七年级 · 代数
（2021 春・于洪区期末）数学活动课上, 张老师准备了若干个如图(1)的三种纸片, $A$ 种纸片是边长为 $a$ 的正方形, $B$ 种纸片是边长为 $b$ 的正方形, $C$ 种纸片是长为 $b$, 宽为 $a$ 的长方形, 并用 $A$ 种纸片一张, $B$ 种纸片一张, $C$ 种纸片两张拼成如图(2)的大正方形.

图(1)

图(2)

(1) 观察图(2), 写出代数式 $(a+b)^{2}, a^{2}+b^{2}, a b$ 之间的等量关系是 \$ \qquad \$
(2) 根据 (1) 中的等量关系, 解决下列问题; (1) 已知 $a+b=4, a^{2}+b^{2}=10$, 求 $a b$ 的值; (2) 已知 ( $x$ $-2021)^{2}+(x-2019)^{2}=130$, 直接写出 $x-2020$ 的值.

【思路点拨】 (1) 图形(2)是边长为 $(a+b)$ 的正方形, 它的面积由一个边长为 $a$ 的正方形和一个边长为 $b$ 的正方形以及两个长为 $b$, 宽为 $a$ 的长方形组合而成, 由此结论可得;

(2) (1)把 $a+b=4$ 进行平方, 结合 $a^{2}+b^{2}=10$ 即可求得 $a b$ 的值;

(2)设 $x-2020=a$, 则 $x-2021=a-1, x-2019=a+1$ 则有 $(a-1)^{2}+(a+1)^{2}=130$, 进行整理可得 $a^{2}=64$, 从而求出所求.

【答案】解: (1) $\because$ 图形(2)是边长为 $(a+b)$ 的正方形, $\therefore S=(a+b)^{2}$.

$\because$ 大正方形的面积由一个边长为 $a$ 的正方形和一个边长为 $b$ 的正方形以及两个长为 $b$, 宽为 $a$ 的长方形组合而成, $\therefore S=a^{2}+2 a b+b^{2}$. $\therefore(a+b)^{2}=a^{2}+2 a b+b^{2}$. 故答案为: $(a+b)^{2}=a^{2}+2 a b+b^{2}$.

(2) (1) $\because a+b=4, \therefore(a+b)^{2}=16 . \quad \therefore a^{2}+2 a b+b^{2}=16$.

$\because a^{2}+b^{2}=10, \quad \therefore a b=3$.

(2) 设 $x-2020=a$, 则 $x-2021=a-1, x-2019=a+1$.

$\because(x-2021)^{2}+(x-2019)^{2}=130, \therefore(a-1)^{2}+(a+1)^{2}=130$.

$\therefore a^{2}-2 a+1+a^{2}+2 a+1=130 . \quad \therefore 2 a^{2}=128 . \quad \therefore a^{2}=64$.

即 $(x-2020)^{2}=64 . \therefore x-2020= \pm 8$.

【点睛】本题主要考查了完全平方公式的几何背景, 灵活运用完全平方公式是解题的关键


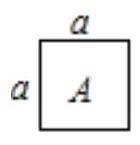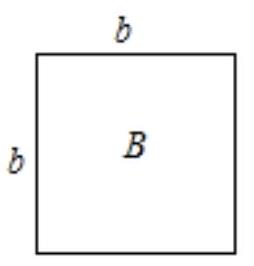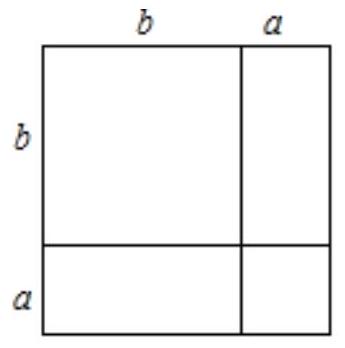
答案: 解: (1) $\because$ 图形(2)是边长为 $(a+b)$ 的正方形, $\therefore S=(a+b)^{2}$.

$\because$ 大正方形的面积由一个边长为 $a$ 的正方形和一个边长为 $b$ 的正方形以及两个长为 $b$, 宽为 $a$ 的长方形组合而成, $\therefore S=a^{2}+2 a b+b^{2}$. $\therefore(a+b)^{2}=a^{2}+2 a b+b^{2}$. 故答案为: $(a+b)^{2}=a^{2}+2 a b+b^{2}$.

(2) (1) $\because a+b=4, \therefore(a+b)^{2}=16 . \quad \therefore a^{2}+2 a b+b^{2}=16$.

$\because a^{2}+b^{2}=10, \quad \therefore a b=3$.

(2) 设 $x-2020=a$, 则 $x-2021=a-1, x-2019=a+1$.

$\because(x-2021)^{2}+(x-2019)^{2}=130, \therefore(a-1)^{2}+(a+1)^{2}=130$.

$\therefore a^{2}-2 a+1+a^{2}+2 a+1=130 . \quad \therefore 2 a^{2}=128 . \quad \therefore a^{2}=64$.

即 $(x-2020)^{2}=64 . \therefore x-2020= \pm 8$.
解析: 于洪区期末）数学活动课上, 张老师准备了若干个如图(1)的三种纸片, $A$ 种纸片是边长为 $a$ 的正方形, $B$ 种纸片是边长为 $b$ 的正方形, $C$ 种纸片是长为 $b$, 宽为 $a$ 的长方形, 并用 $A$ 种纸片一张, $B$ 种纸片一张, $C$ 种纸片两张拼成如图(2)的大正方形.

图(1)

图(2)

(1) 观察图(2), 写出代数式 $(a+b)^{2}, a^{2}+b^{2}, a b$ 之间的等量关系是 \$ \qquad \$
(2) 根据 (1) 中的等量关系, 解决下列问题; (1) 已知 $a+b=4, a^{2}+b^{2}=10$, 求 $a b$ 的值; (2) 已知 ( $x$ $-2021)^{2}+(x-2019)^{2}=130$, 直接写出 $x-2020$ 的值.

【思路点拨】 (1) 图形(2)是边长为 $(a+b)$ 的正方形, 它的面积由一个边长为 $a$ 的正方形和一个边长为 $b$ 的正方形以及两个长为 $b$, 宽为 $a$ 的长方形组合而成, 由此结论可得;

(2) (1)把 $a+b=4$ 进行平方, 结合 $a^{2}+b^{2}=10$ 即可求得 $a b$ 的值;

(2)设 $x-2020=a$, 则 $x-2021=a-1, x-2019=a+1$ 则有 $(a-1)^{2}+(a+1)^{2}=130$, 进行整理可得 $a^{2}=64$, 从而求出所求.

【答案】解: (1) $\because$ 图形(2)是边长为 $(a+b)$ 的正方形, $\therefore S=(a+b)^{2}$.

$\because$ 大正方形的面积由一个边长为 $a$ 的正方形和一个边长为 $b$ 的正方形以及两个长为 $b$, 宽为 $a$ 的长方形组合而成, $\therefore S=a^{2}+2 a b+b^{2}$. $\therefore(a+b)^{2}=a^{2}+2 a b+b^{2}$. 故答案为: $(a+b)^{2}=a^{2}+2 a b+b^{2}$.

(2) (1) $\because a+b=4, \therefore(a+b)^{2}=16 . \quad \therefore a^{2}+2 a b+b^{2}=16$.

$\because a^{2}+b^{2}=10, \quad \therefore a b=3$.

(2) 设 $x-2020=a$, 则 $x-2021=a-1, x-2019=a+1$.

$\because(x-2021)^{2}+(x-2019)^{2}=130, \therefore(a-1)^{2}+(a+1)^{2}=130$.

$\therefore a^{2}-2 a+1+a^{2}+2 a+1=130 . \quad \therefore 2 a^{2}=128 . \quad \therefore a^{2}=64$.

即 $(x-2020)^{2}=64 . \therefore x-2020= \pm 8$.

【点睛】本题主要考查了完全平方公式的几何背景, 灵活运用完全平方公式是解题的关键